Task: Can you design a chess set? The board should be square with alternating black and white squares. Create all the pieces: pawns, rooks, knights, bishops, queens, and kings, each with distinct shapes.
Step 1474:
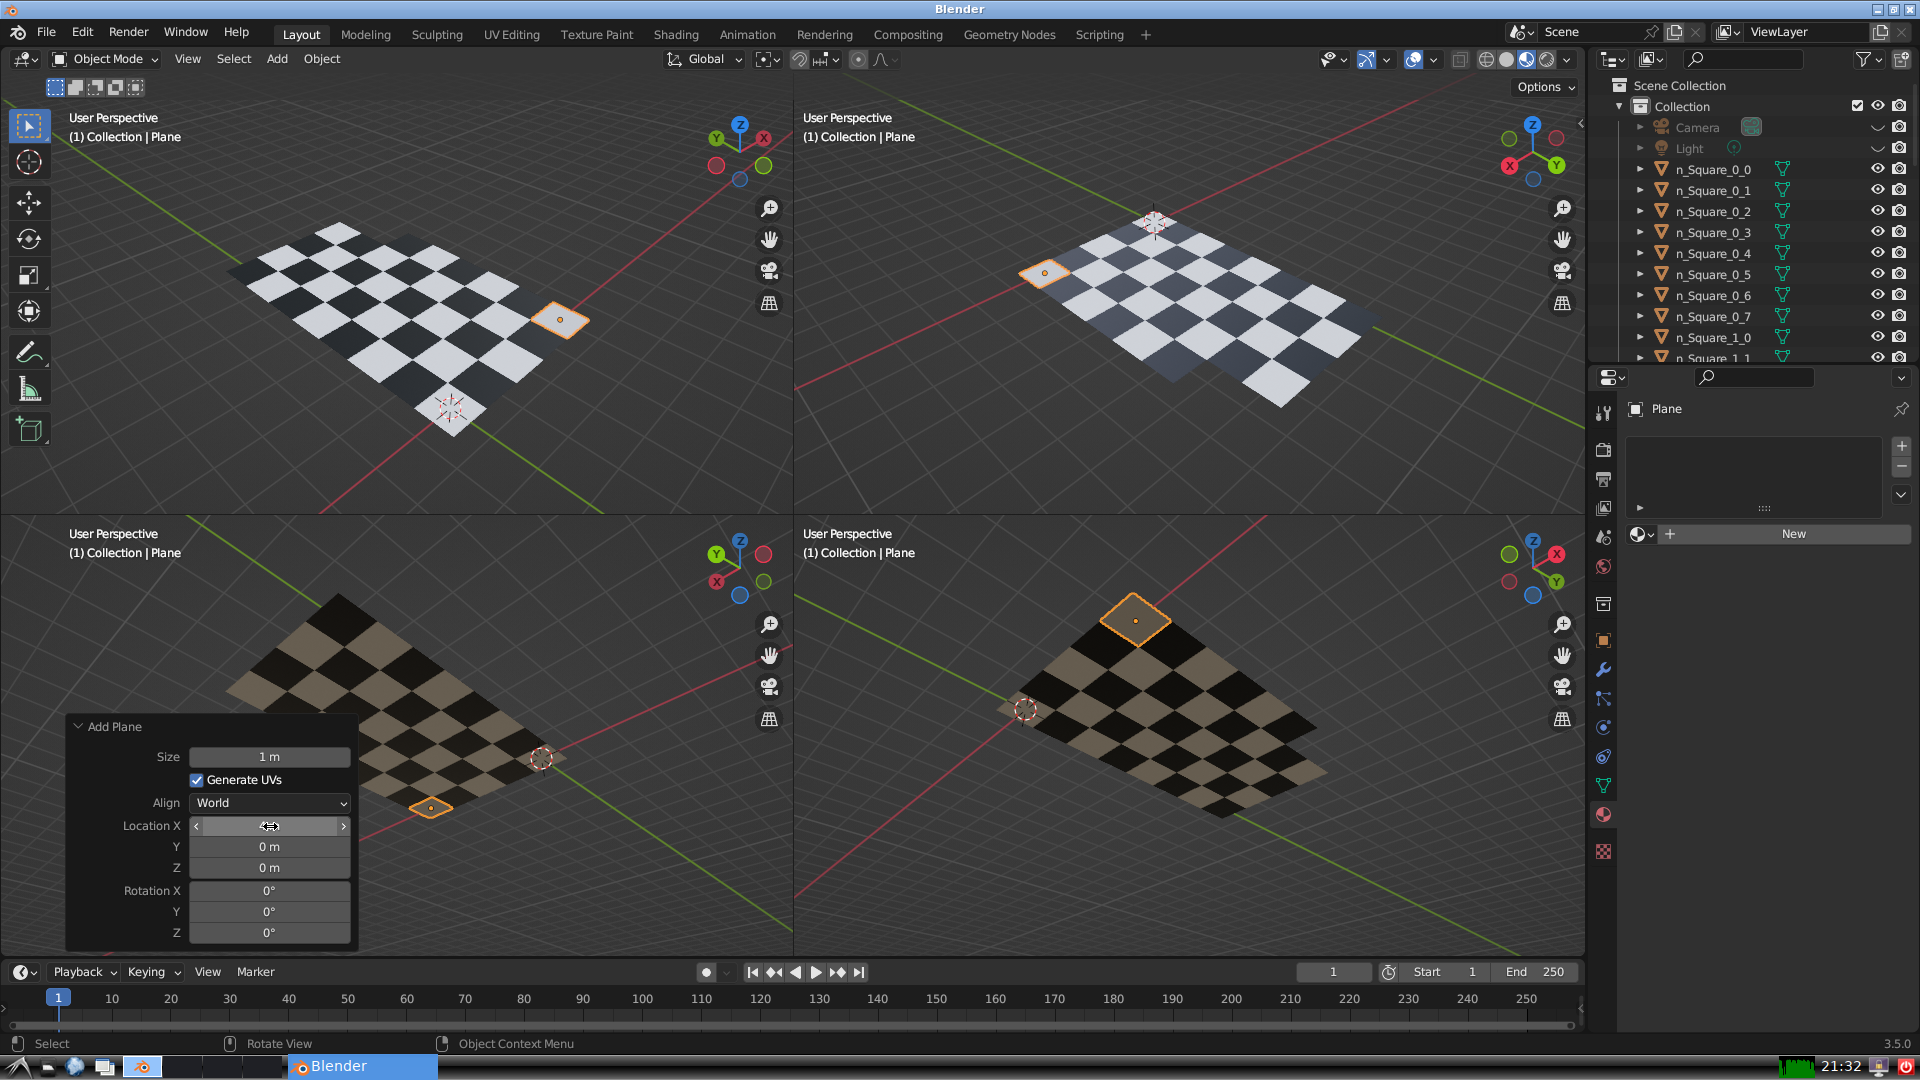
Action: {"mouse_move": [270, 846]}